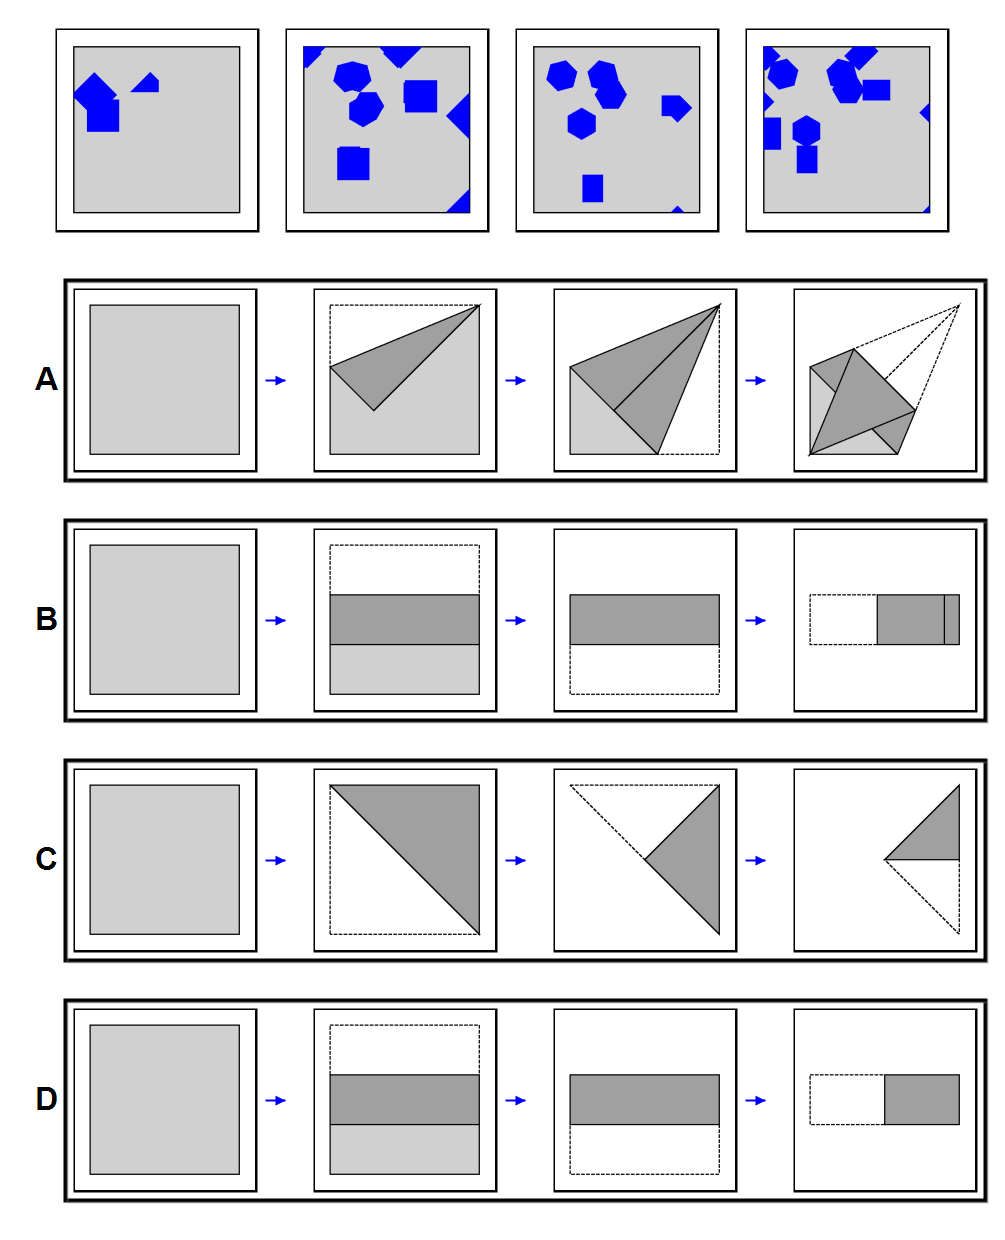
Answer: A